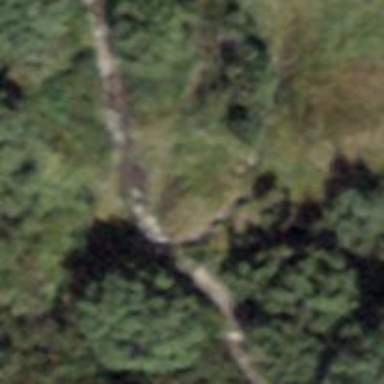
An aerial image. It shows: Path.